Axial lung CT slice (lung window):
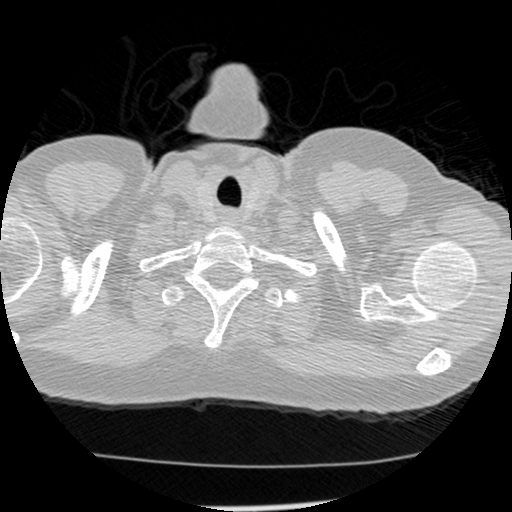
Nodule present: no